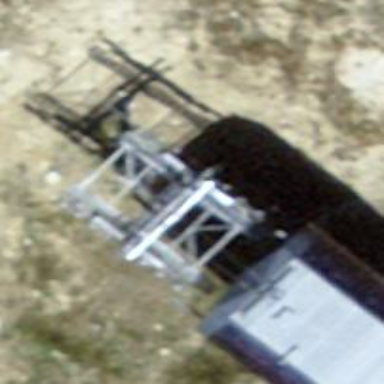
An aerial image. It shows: Pylon used for aerialway.